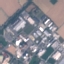
Label: Industrial